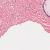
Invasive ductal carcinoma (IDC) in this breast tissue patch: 0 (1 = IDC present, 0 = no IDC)